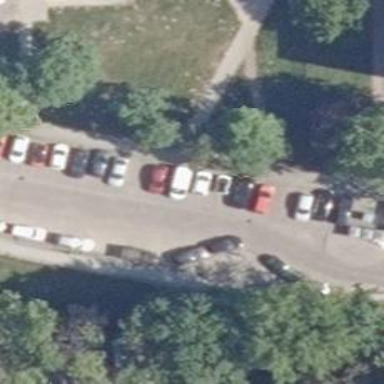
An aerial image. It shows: Sidewalk along the footway.